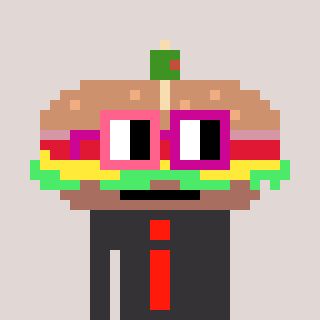
a pixel art character with square pink and red glasses, a sandwich-shaped head and a grayscale-colored body on a warm background